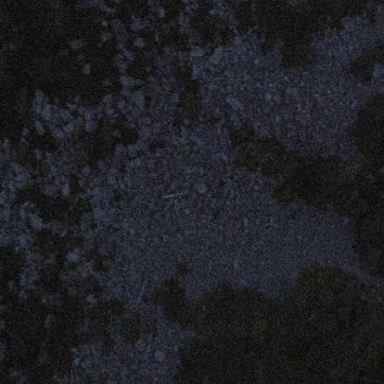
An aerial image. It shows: Natural scree.